Aerial crown-view tile of a tropical tree (Barro Colorado Island, Panama), acquired 20250124:
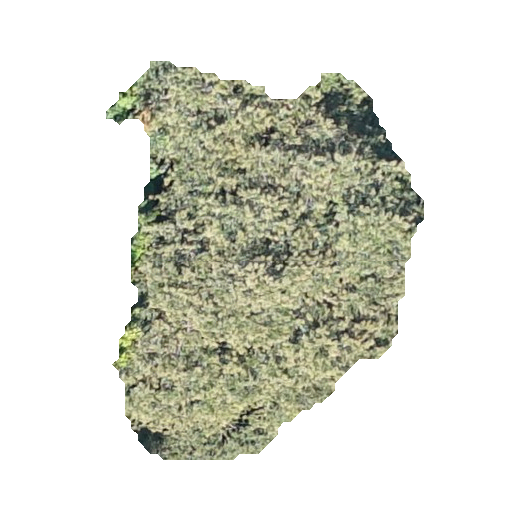
Species: Luehea seemannii
GBIF accepted scientific name: Luehea seemannii
Crown area: 134.398 m²